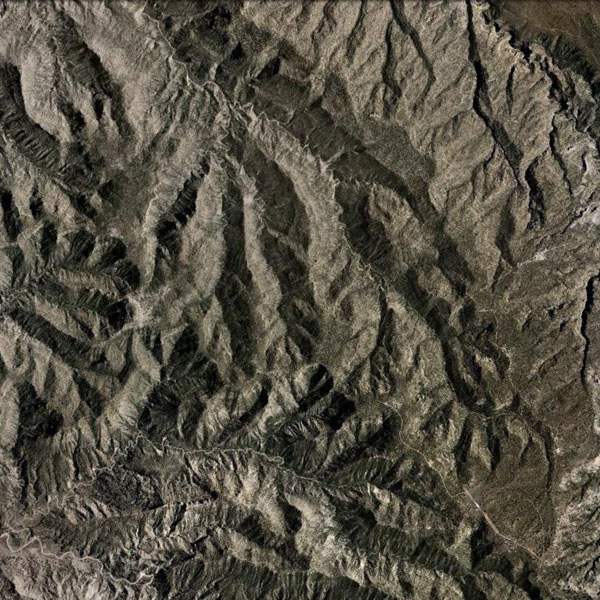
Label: Mountain